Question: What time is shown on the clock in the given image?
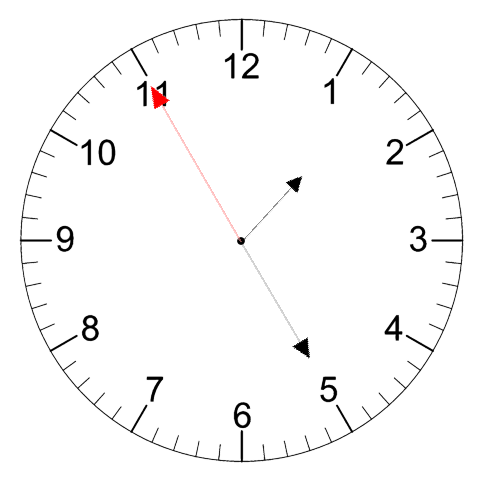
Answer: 01:24:55